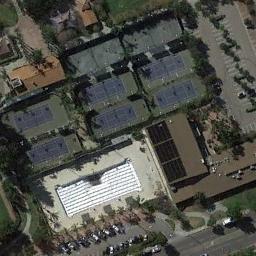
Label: tennis_court